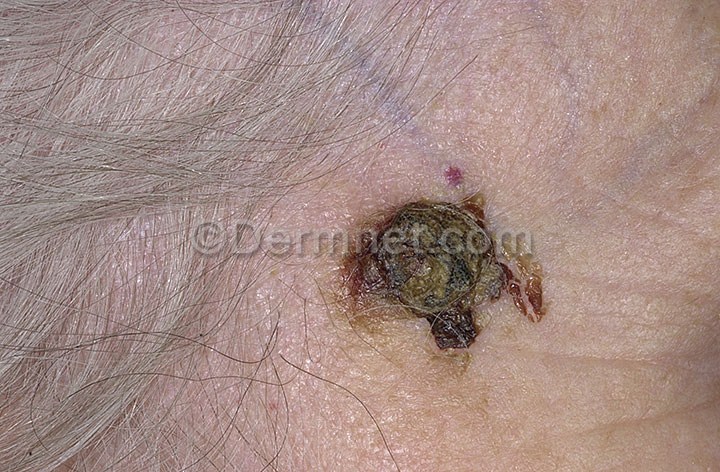
Disease: Actinic Keratosis Basal Cell Carcinoma and other Malignant Lesions